Question: I have the following 'ListView':

and I'm creating a 'List<string>' of the items I want a list of rows to remove from that ListView:
'''
List<String> lst =new List<String>{"A1","A2"};
'''
I know that I can delete the rows using iterating through the index and deleting the item using 'RemoveAt()' function, but is there any way to do this using LINQ?
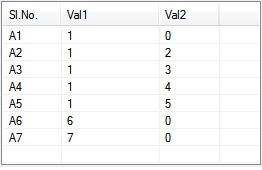
Answer: As far as 'A1'/'A2' are the keys, no LINQ is required:
'''
foeach(var a in new[] { "A1", "A2" })
lw.Items.RemoveByKey(a);
'''
Why not?
---
But if you want to use LINQ at any cost, write you own extension method:
'''
public static void ForEach<T>(this IEnumerable<T> collection, Action<T> action)
{
foreach (var item in collection)
action(item);
}
'''
and use it this way:
'''
new[] { "A1", "A2" }.ForEach(a => lw.RemoveByKey(a));
'''
However keep in mind that this is a well-known but disputable approach.
btw, 'List<T>' already has such extension method, but my works for any 'IEnumerable<T>':
'''
new List<string> { "A1", "A2" }.ForEach(); // evokes List<T>.ForEach
new[] { "A1", "A2" }.ForEach(); // evokes my
new List<string> { "A1", "A2" }.AsEnumerable().ForEach(); // evokes my, I guess
'''